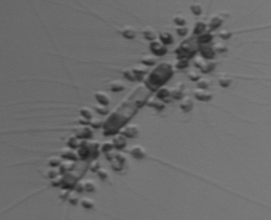
Label: Chaetoceros_didymus_TAG_external_flagellate